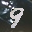
Label: 9